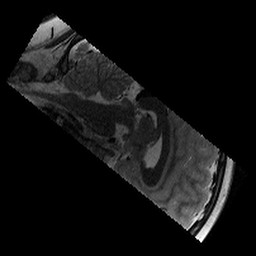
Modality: T2w
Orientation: sagittal
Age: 11
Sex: male
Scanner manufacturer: siemens
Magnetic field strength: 3 T
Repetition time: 9.23 s
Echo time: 0.067 s